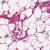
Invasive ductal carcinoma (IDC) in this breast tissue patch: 0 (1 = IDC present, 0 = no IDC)